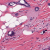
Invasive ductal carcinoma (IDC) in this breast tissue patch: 0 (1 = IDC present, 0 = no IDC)